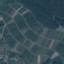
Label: PermanentCrop